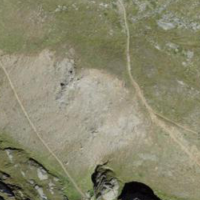
EUNIS habitat code: 26
Species observed at this site:
Oenanthe oenanthe
Jacobaea incana
Capra ibex